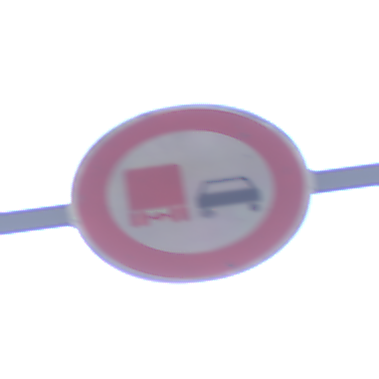
Verkehrszeichen: UeberholverbotKraftfahrzeuge
Umgebung: Outdoor, Suburban
Tageszeit: MorningAfternoon
Wetter: PartlyCloudy
Licht: Natural
Jahreszeit: NotSpecified
Kontrast: MediumContrast